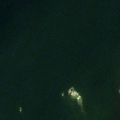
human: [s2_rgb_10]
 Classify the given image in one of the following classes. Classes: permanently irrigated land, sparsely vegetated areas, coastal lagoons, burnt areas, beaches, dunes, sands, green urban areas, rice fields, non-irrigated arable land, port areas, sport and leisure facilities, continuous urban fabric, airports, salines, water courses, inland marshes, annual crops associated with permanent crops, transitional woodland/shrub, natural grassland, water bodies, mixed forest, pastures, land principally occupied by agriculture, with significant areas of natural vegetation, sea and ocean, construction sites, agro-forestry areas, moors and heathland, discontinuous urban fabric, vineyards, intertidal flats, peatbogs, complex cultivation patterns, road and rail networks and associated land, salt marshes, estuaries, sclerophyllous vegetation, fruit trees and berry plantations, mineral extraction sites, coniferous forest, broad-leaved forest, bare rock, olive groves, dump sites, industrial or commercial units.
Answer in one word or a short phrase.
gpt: sea and ocean